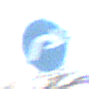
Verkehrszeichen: VorgeschriebeneFahrtrichtungRechts
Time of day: MorningAfternoon
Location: Outdoor (Nature)
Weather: Clear
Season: NotSpecified
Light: Natural